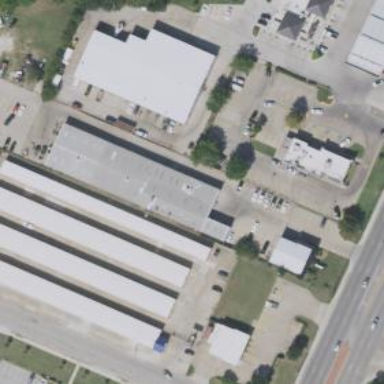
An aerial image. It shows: Warehouse.